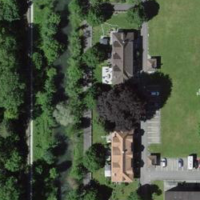
EUNIS habitat code: 54
Species observed at this site:
Asplenium ruta-muraria